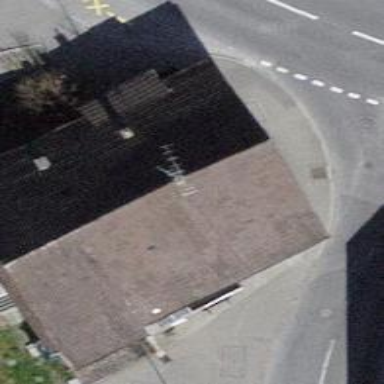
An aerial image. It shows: Restaurant.